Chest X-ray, AP view. Patient: 31 years old, sex F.
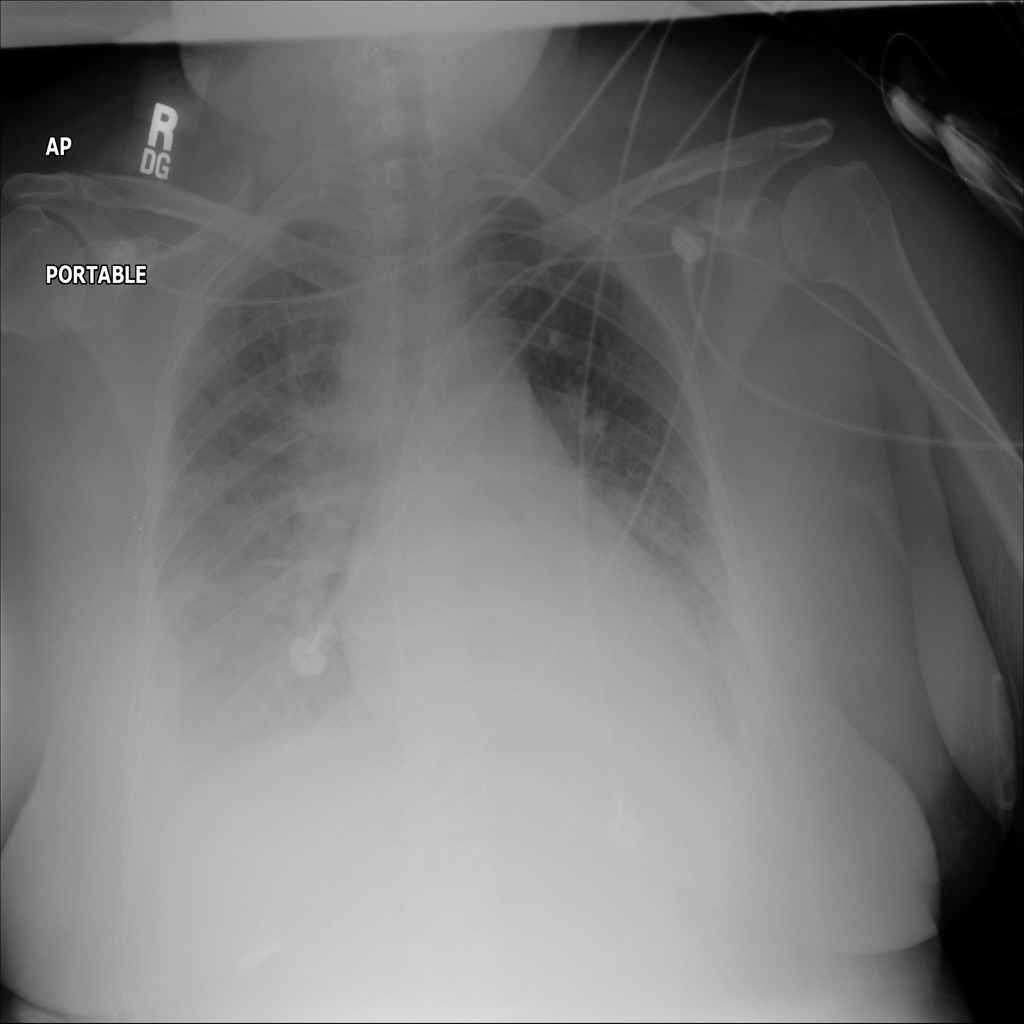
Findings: No Finding